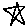
Label: star